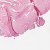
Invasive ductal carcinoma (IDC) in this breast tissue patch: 0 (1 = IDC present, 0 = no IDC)